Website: lowes
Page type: account-selection
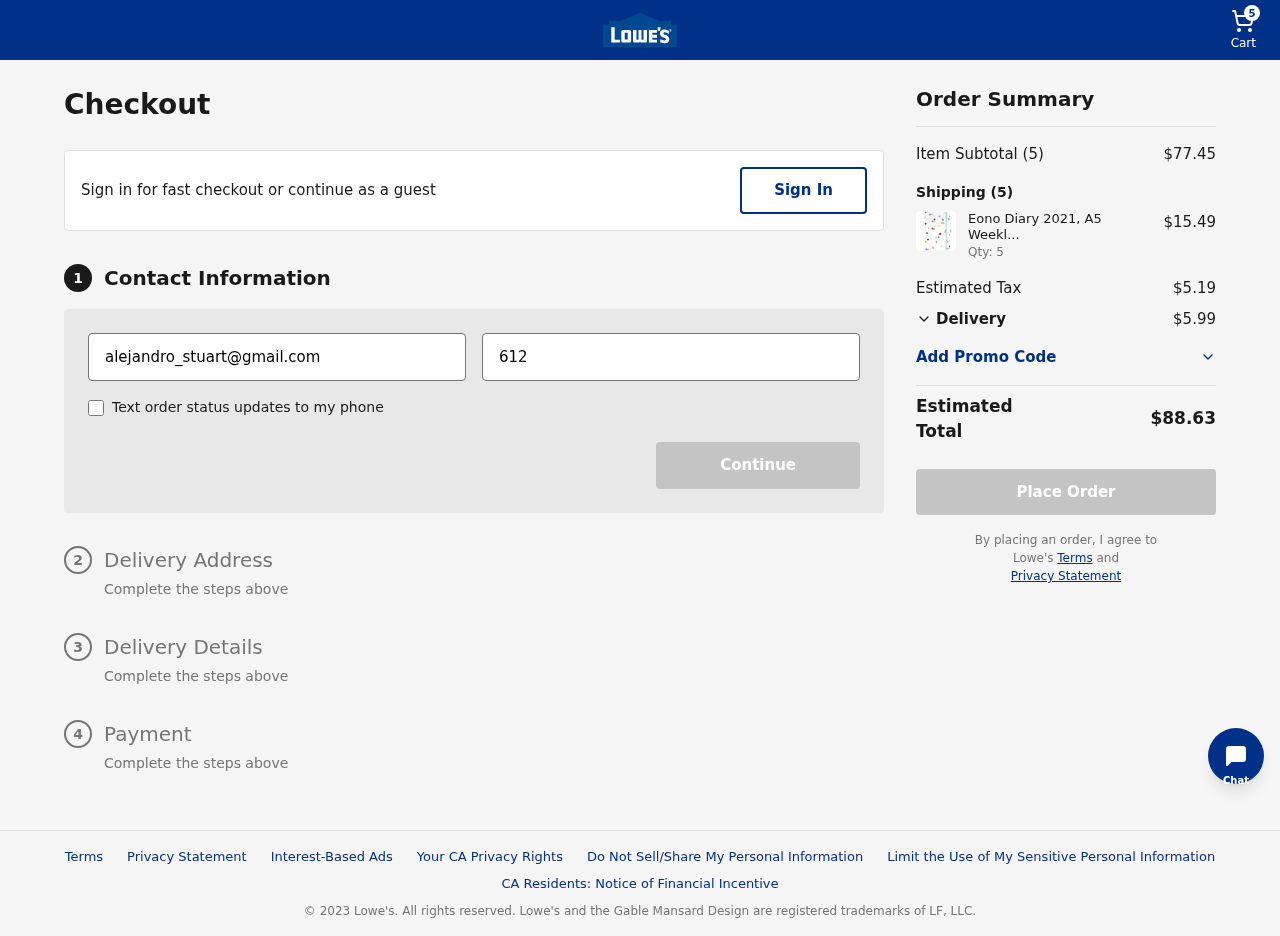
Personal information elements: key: PII_EMAIL
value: alejandro_stuart@gmail.com
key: PII_PHONE
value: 6128035935
Product elements: key: PRODUCT1_NAME
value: Eono Diary 2021, A5 Weekly Planner from January to December 2021 with Hardcover, Pen Loop and Back P
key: PRODUCT1_PRICE
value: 15.49
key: PRODUCT1_QUANTITY
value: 5
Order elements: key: ORDER_NUM_ITEMS
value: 5
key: ORDER_SUBTOTAL
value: $77.45
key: ORDER_TAX
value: $5.19
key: ORDER_SHIPPING_COST
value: $5.99
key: ORDER_TOTAL
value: $88.63